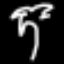
Label: palm tree